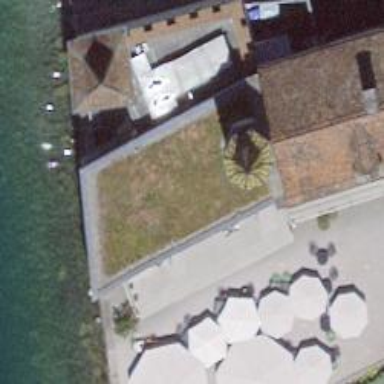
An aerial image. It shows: Restaurant.